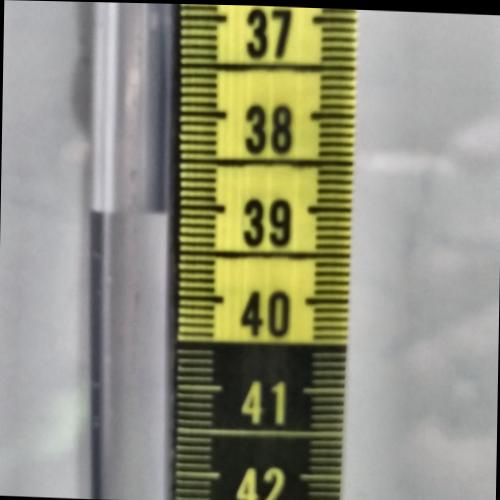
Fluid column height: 39.1 cm